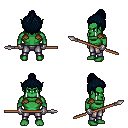
a pixel art fantasy rpg character, male body template, orc, green skin, leather shoulder armor, metal pants, raven short topknot hairstyle, metal gloves, spear, four views (front, back, left, right), 2x2 character sprite sheet, small pixel art, hard edges, no anti-aliasing